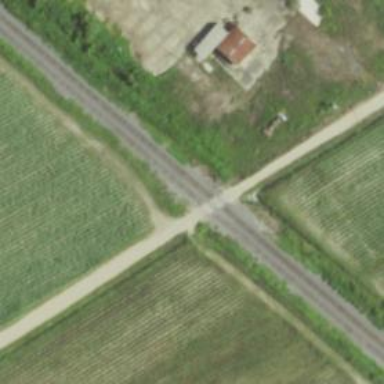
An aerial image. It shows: Railway siding for service.